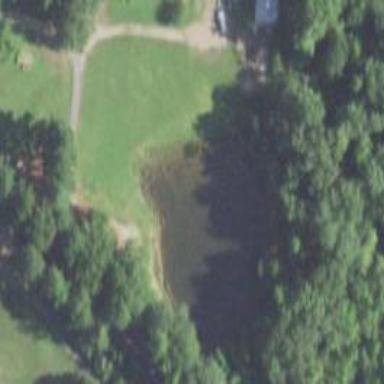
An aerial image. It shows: Serene pond surrounded by nature.